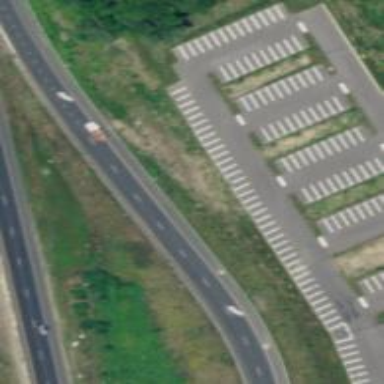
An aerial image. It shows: Service road.